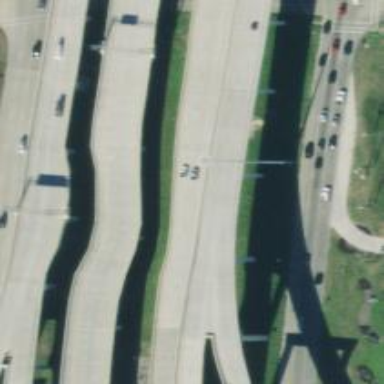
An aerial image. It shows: Motorway bridge.